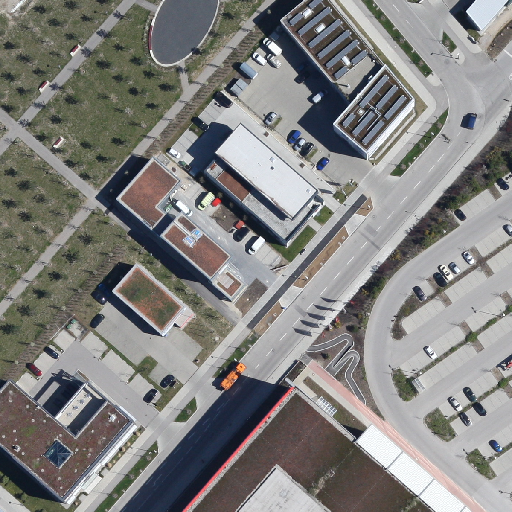
Referring expression: sidewalk